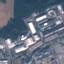
Land use / land cover class: Industrial